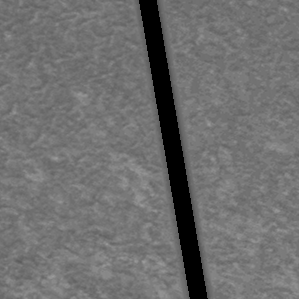
Label: frost